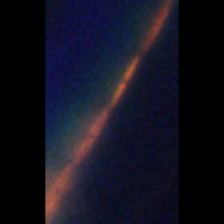
Taxon: Psuedo-nitzschia
Group: Diatoms